Field crop: maize
Growth stage: 2
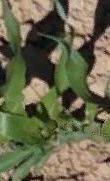
Species: maize